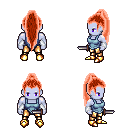
a pixel art fantasy rpg character, male body template, dark elf, purple skin, blue vest, gold greaves, red extra-long topknot hairstyle, white cloth bracers, gold boots, dagger, four views (front, back, left, right), 2x2 character sprite sheet, small pixel art, hard edges, no anti-aliasing